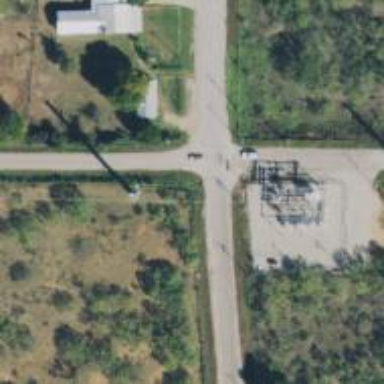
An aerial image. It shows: Power pole.